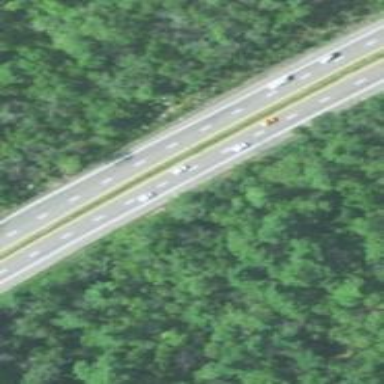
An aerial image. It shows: Asphalt motorway.